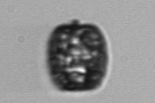
Label: Thalassiosira